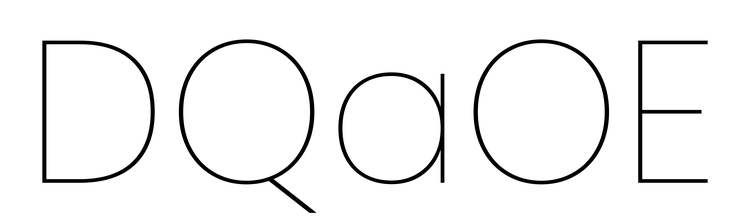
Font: Poppins-Thin